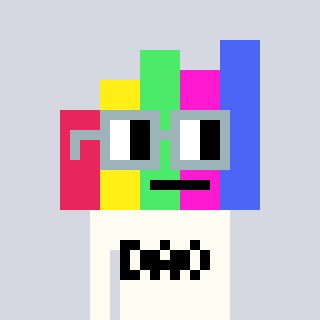
a pixel art character with square dark gray glasses, a bar chart-shaped head and a grayscale-colored body on a cool background